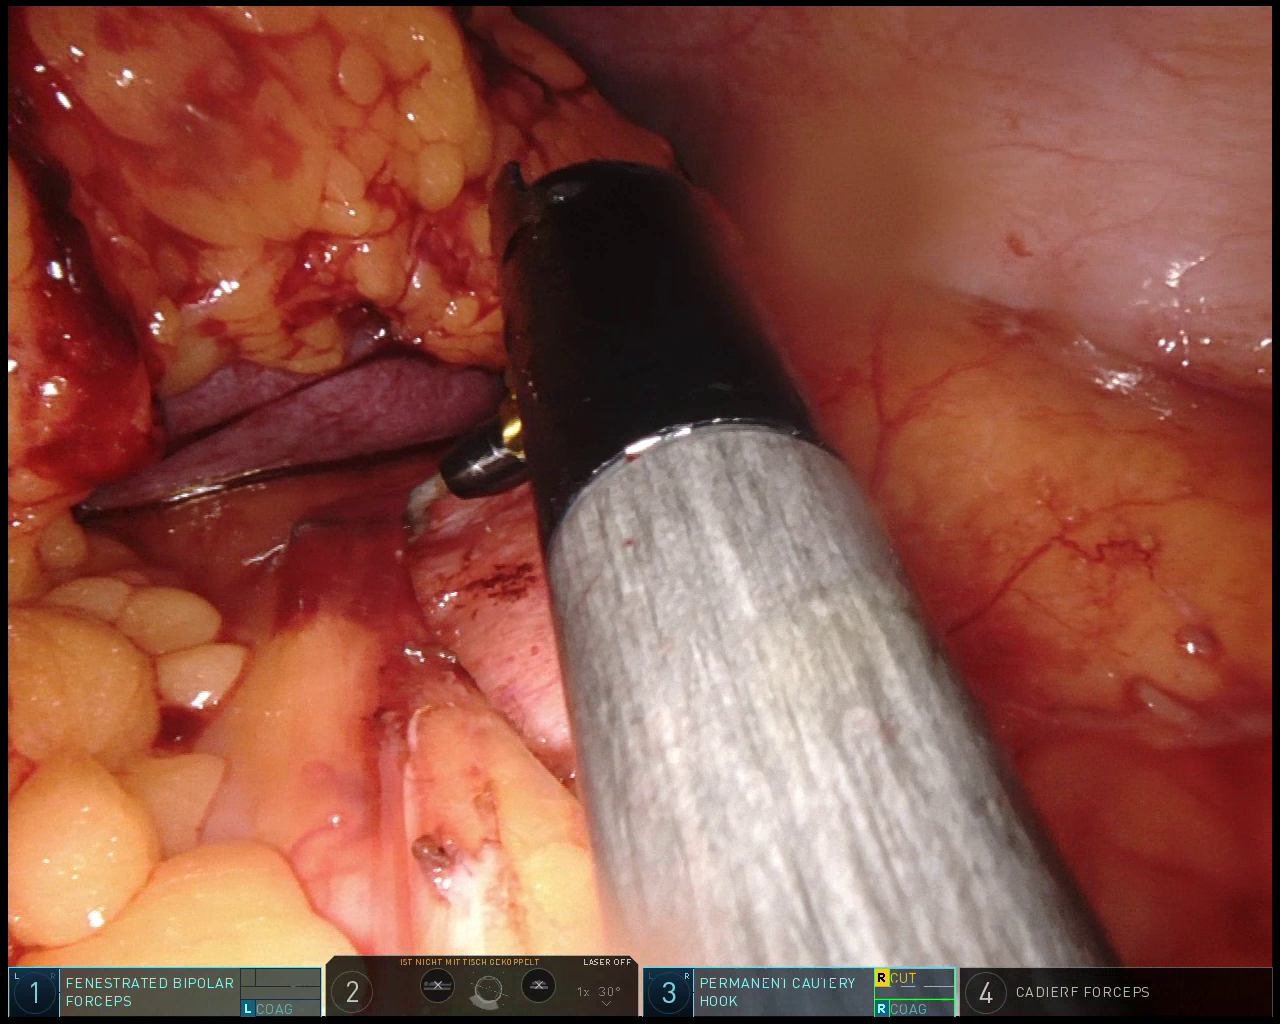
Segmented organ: spleen
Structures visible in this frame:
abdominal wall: yes
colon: yes
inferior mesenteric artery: no
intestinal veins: no
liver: no
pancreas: no
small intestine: no
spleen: yes
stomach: no
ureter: no
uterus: no
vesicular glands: no